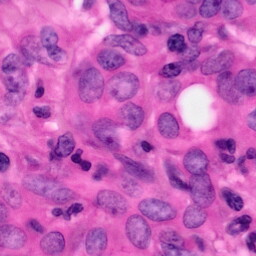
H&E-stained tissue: Pancreatic